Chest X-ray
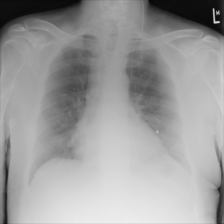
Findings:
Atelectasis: negative
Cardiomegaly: negative
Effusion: negative
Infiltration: negative
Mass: negative
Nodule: negative
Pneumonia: negative
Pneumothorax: negative
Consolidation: negative
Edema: negative
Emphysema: negative
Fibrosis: negative
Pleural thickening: negative
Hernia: negative